Chest X-ray:
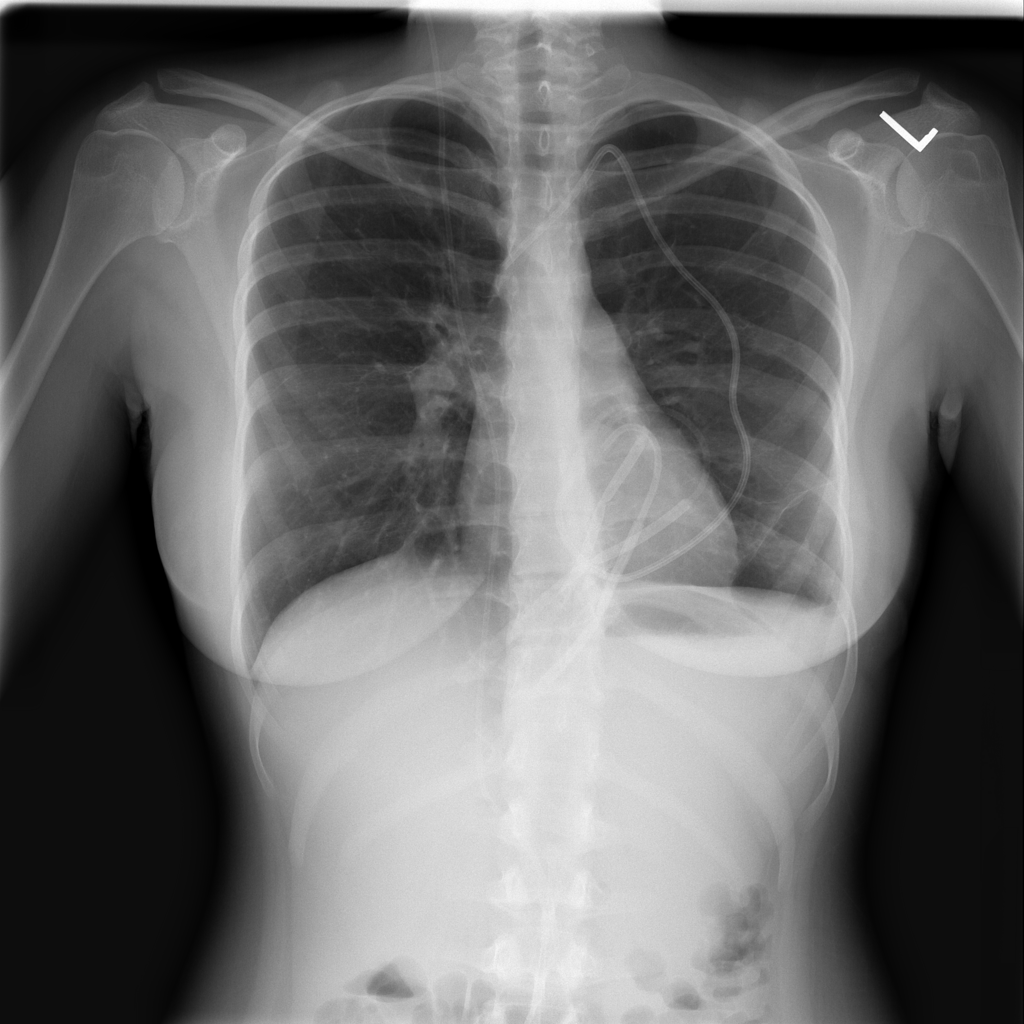
Findings: Fibrosis, Pleural Thickening
No abnormal finding: no